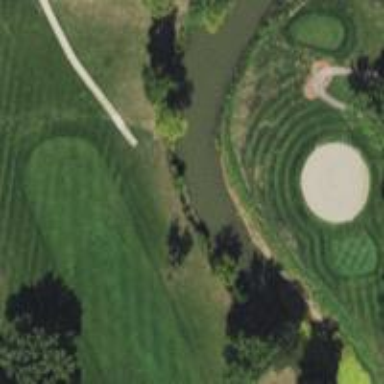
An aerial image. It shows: Path for both road and golf.